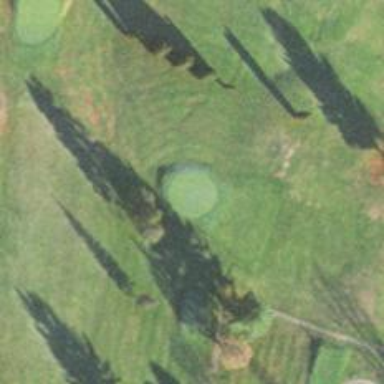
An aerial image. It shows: View of golf hole.